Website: crate-barrel
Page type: payment
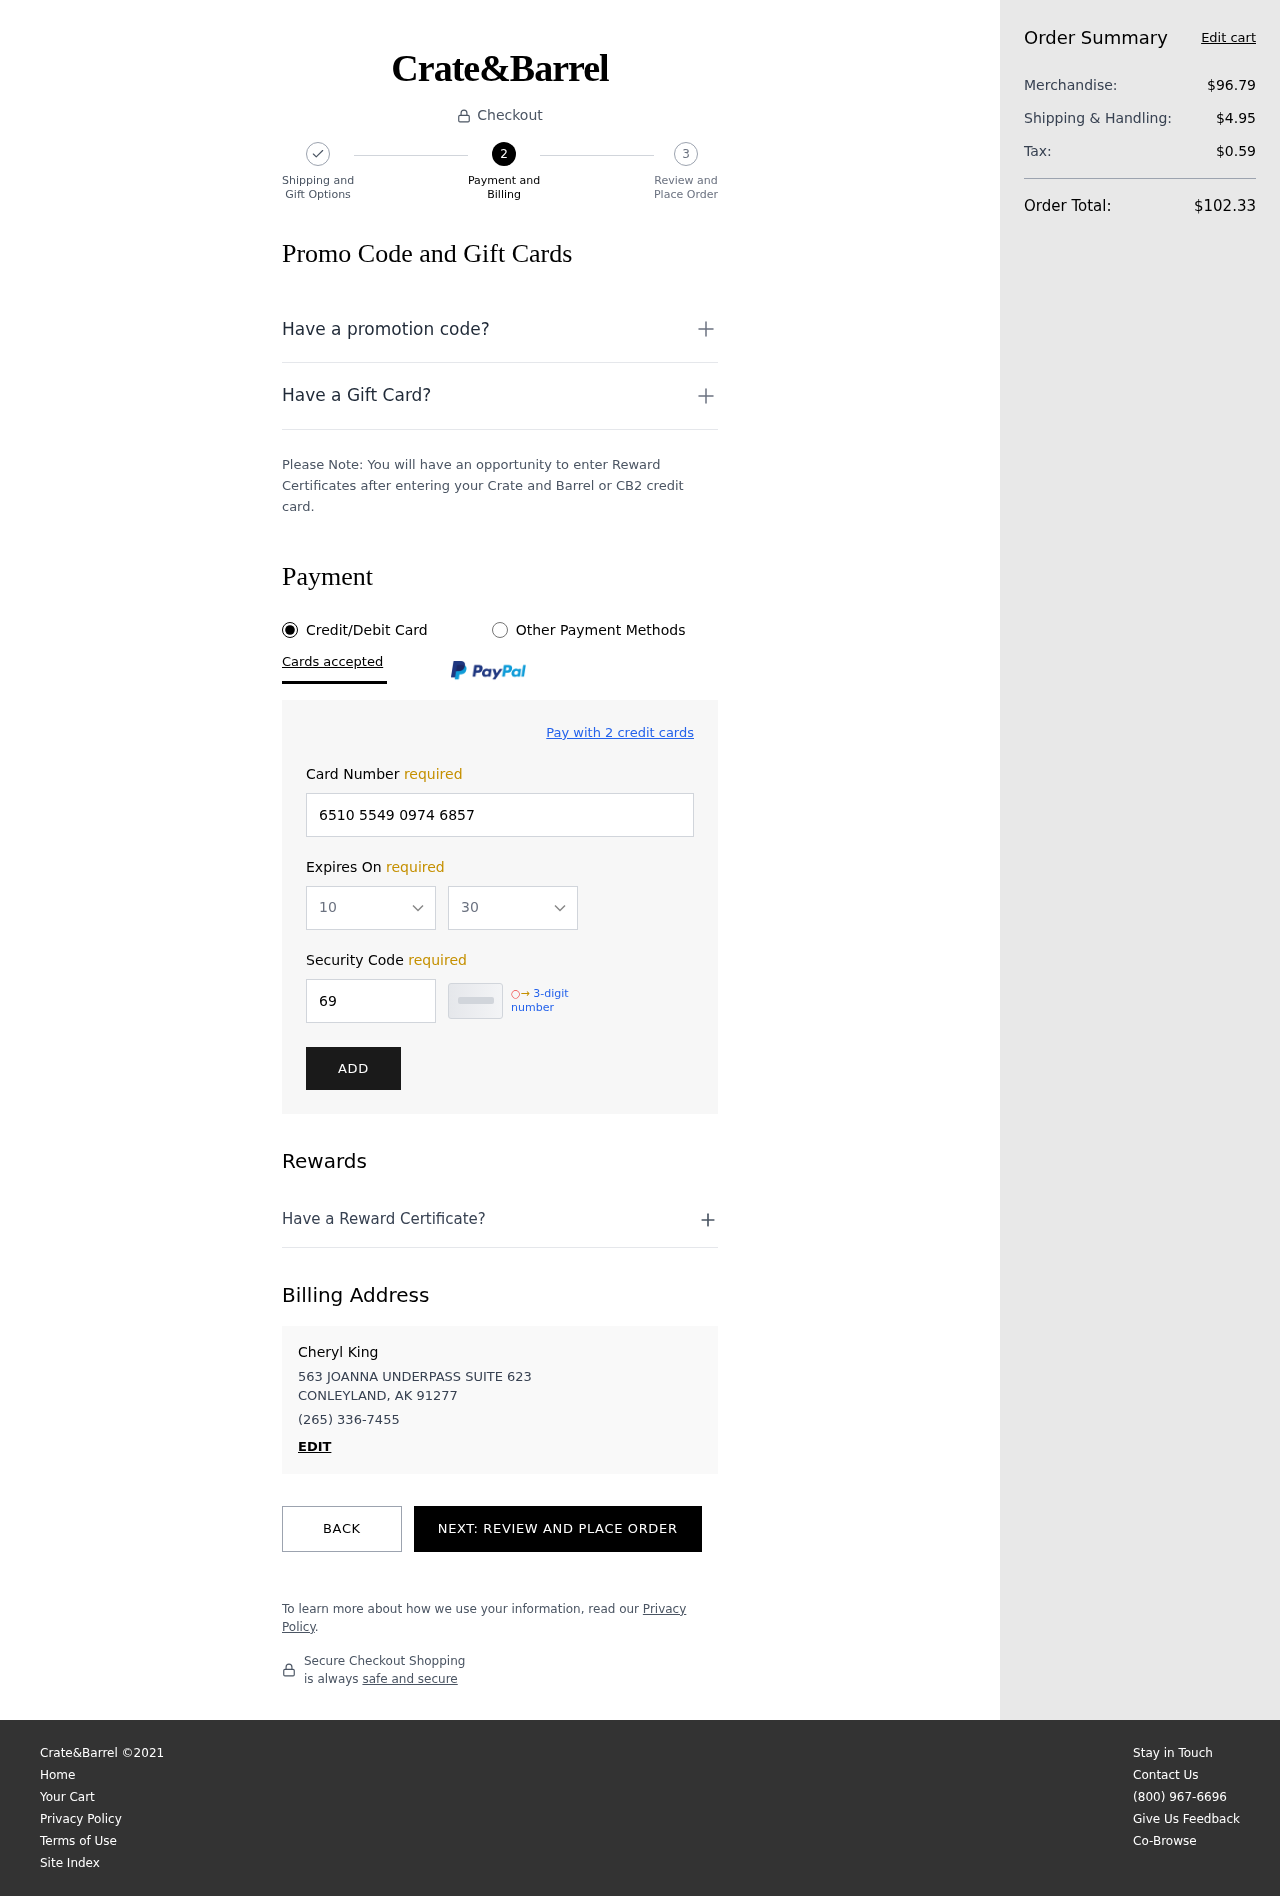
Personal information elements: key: PII_CARD_EXPIRY_MONTH
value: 10
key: PII_CARD_EXPIRY_YEAR
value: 30
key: PII_CITY_STATE_ZIP
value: CONLEYLAND, AK 91277
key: PII_FULLNAME
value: Cheryl King
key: PII_PHONE
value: (265) 336-7455
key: PII_STREET
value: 563 JOANNA UNDERPASS SUITE 623
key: PII_CARD_NUMBER
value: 6510 5549 0974 6857
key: PII_CARD_CVV
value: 691
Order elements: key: ORDER_SUBTOTAL
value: $96.79
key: ORDER_SHIPPING_COST
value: $4.95
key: ORDER_TAX
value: $0.59
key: ORDER_TOTAL
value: $102.33